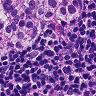
Metastatic tissue present: yes